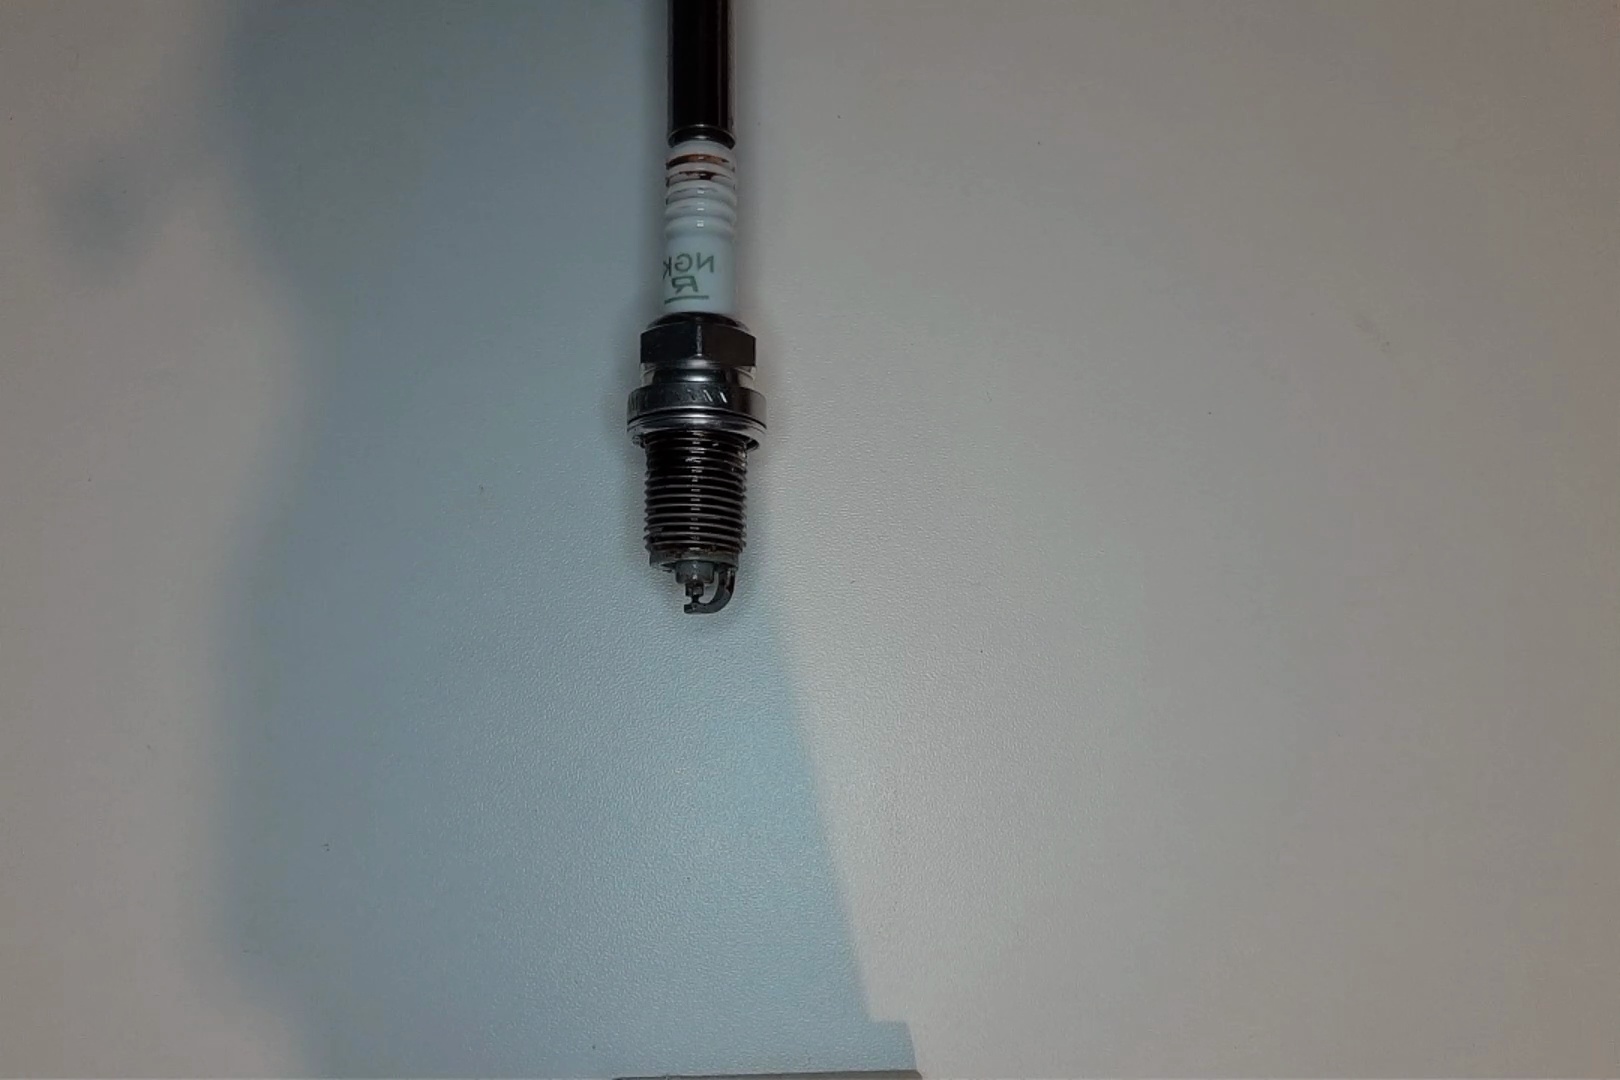
Label: anomaly